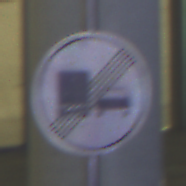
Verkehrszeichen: EndeUeberholverbotKraftfahrzeuge
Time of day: Night
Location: Outdoor (Urban)
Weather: PartlyCloudy
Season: NotSpecified
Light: Artificial